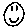
Label: smiley face